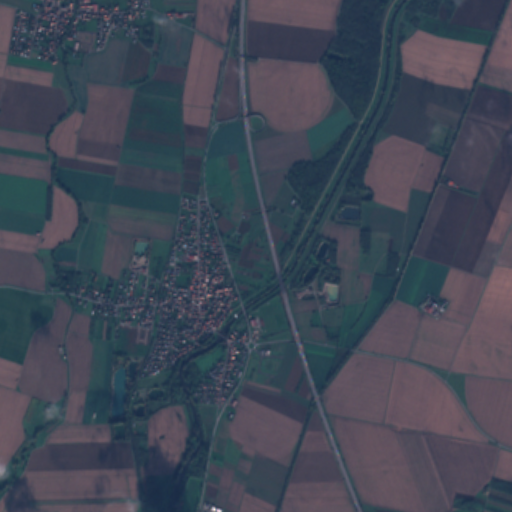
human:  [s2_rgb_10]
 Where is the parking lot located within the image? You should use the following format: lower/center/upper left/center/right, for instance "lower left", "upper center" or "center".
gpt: The parking lot is located in the upper left of the image.
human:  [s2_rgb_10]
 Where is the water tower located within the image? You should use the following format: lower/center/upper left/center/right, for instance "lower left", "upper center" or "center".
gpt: The water tower is located in the center left of the image.
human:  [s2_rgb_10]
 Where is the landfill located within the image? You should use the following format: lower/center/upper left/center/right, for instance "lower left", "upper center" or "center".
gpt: There is no landfill in the image.